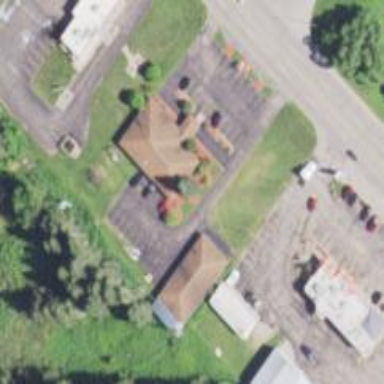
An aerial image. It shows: Healthcare clinic is depicted in the image.